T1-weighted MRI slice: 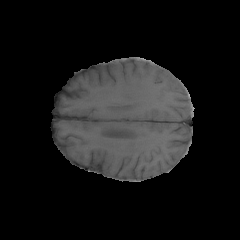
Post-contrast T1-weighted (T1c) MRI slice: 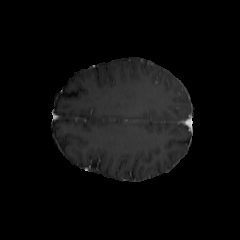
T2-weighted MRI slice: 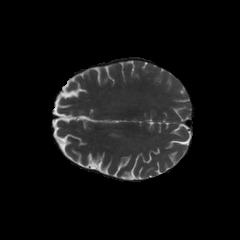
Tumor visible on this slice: no